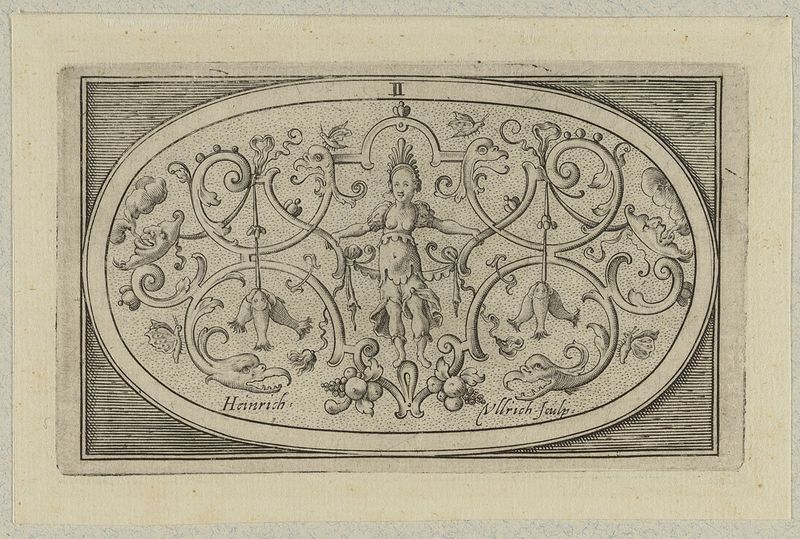
Titel: Dosendeckel mit Schweifgroteske auf gepunztem Grund, Blatt 11 aus einer Folge von Dosendeckeln
Künstler: Heinrich Ullrich
Standort: Hamburg
Institution: Museum für Kunst und Gewerbe Hamburg
Schlagwörter: akt, blüten, tiere, ornament, figur, renaissance, papier, zwei, grafik, graphik, symmetrie, floral, ornamente, fotografie, photographie, druckgraphik, druckgrafik, stich, schmetterling, kupferstich, fische, groteske, heinrich, tierornament, gerippt, ullrich, reproduktionen, druckerzeugnisse, schweifwerk, körper, ornamentstich, vorlageblätter, schweifgroteske